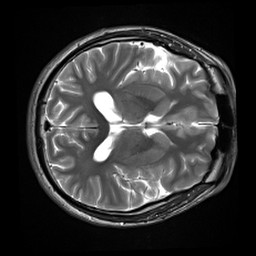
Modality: inplaneT2
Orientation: axial
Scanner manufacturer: siemens
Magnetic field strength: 3 T
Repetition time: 7.02 s
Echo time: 0.069 s